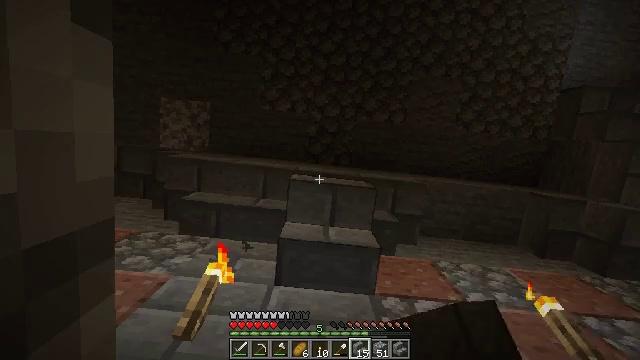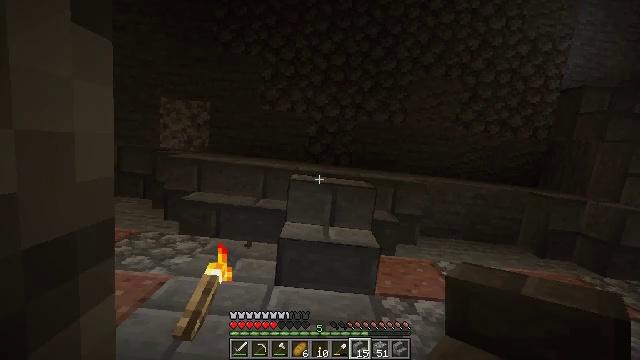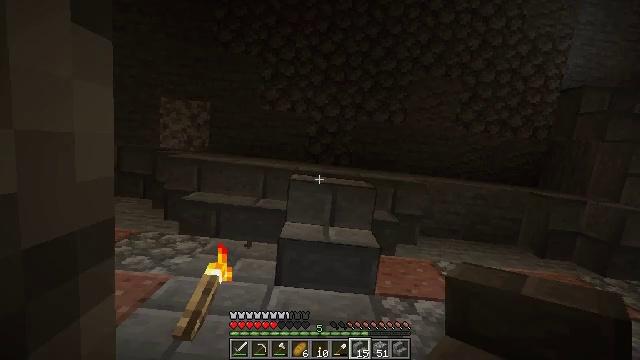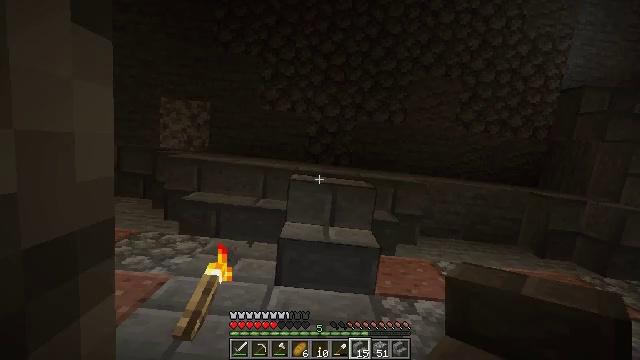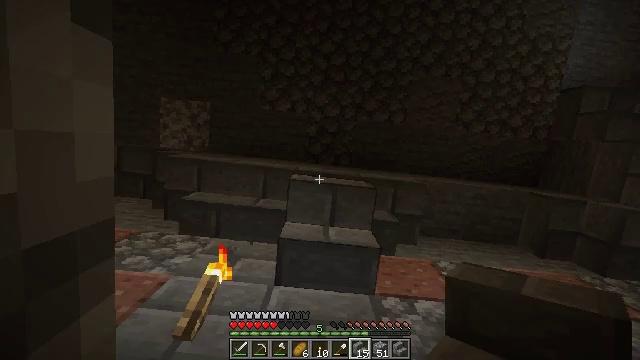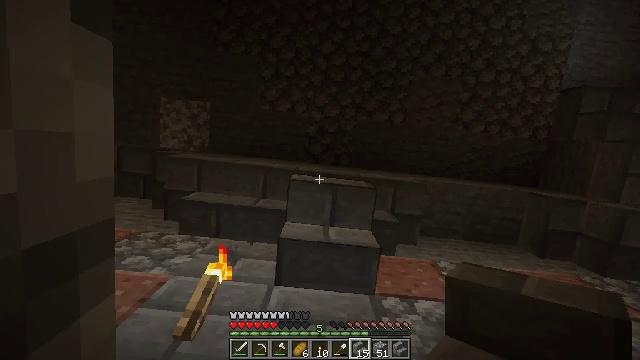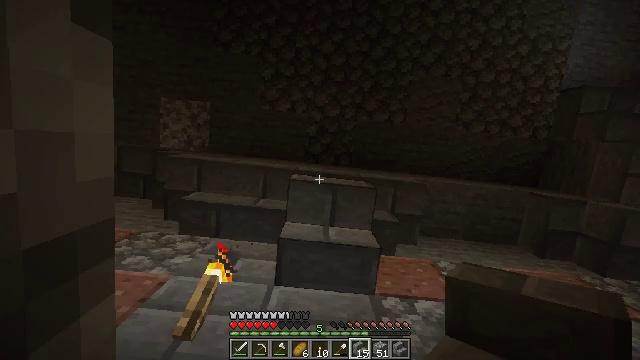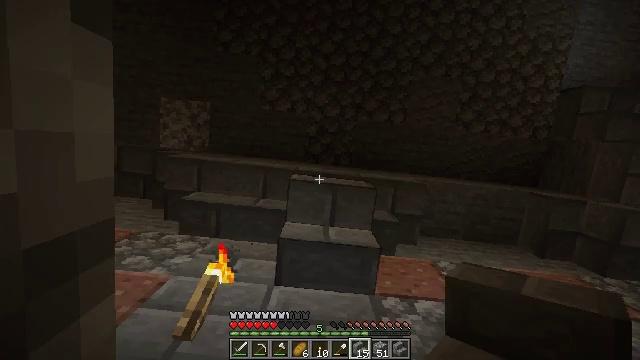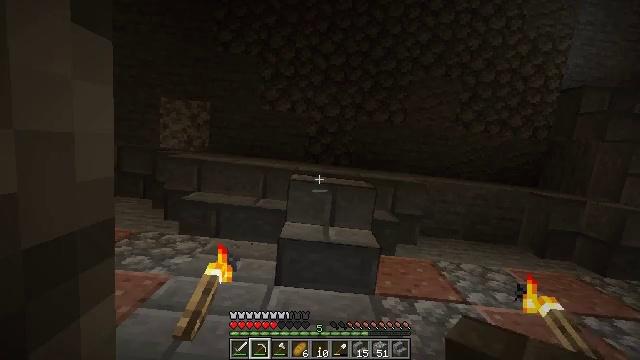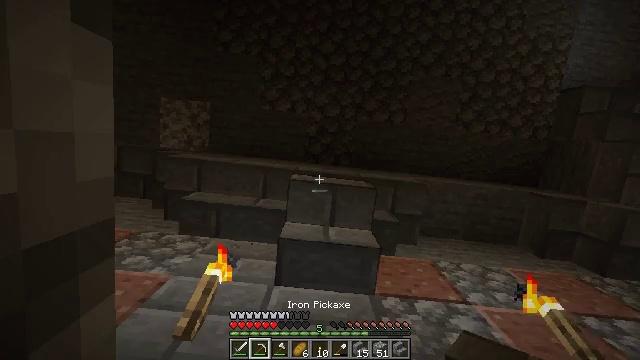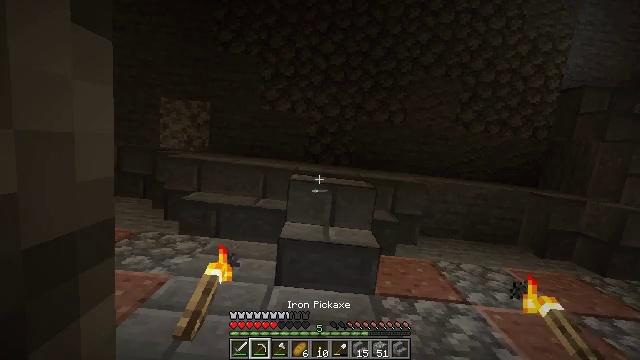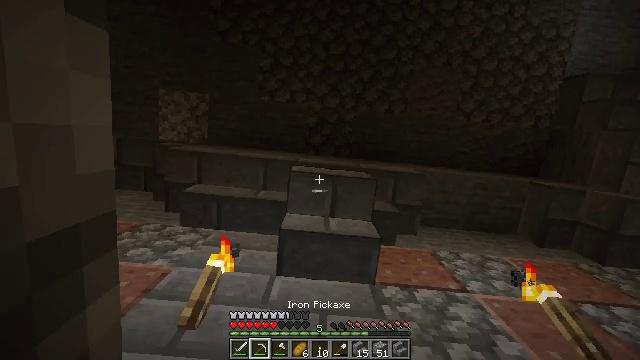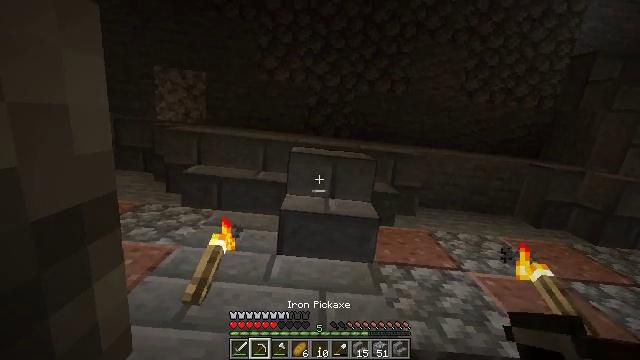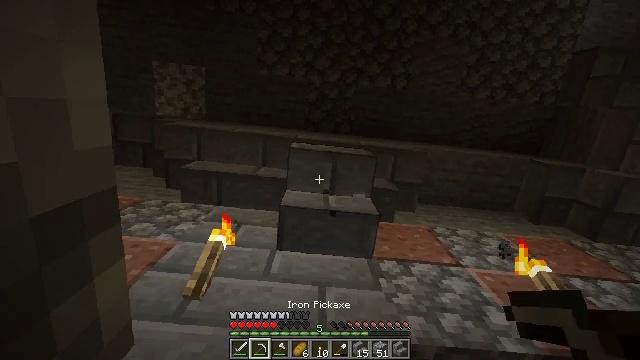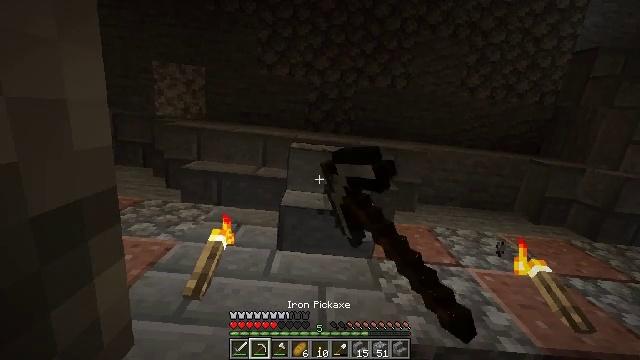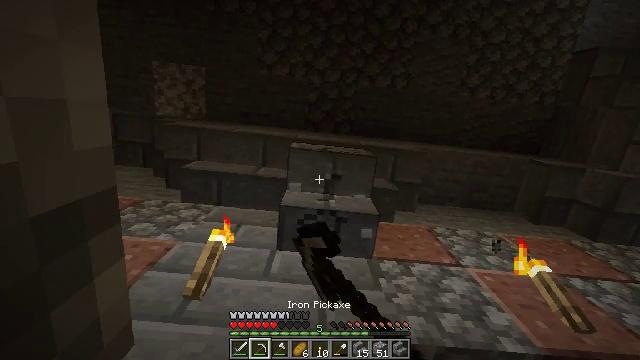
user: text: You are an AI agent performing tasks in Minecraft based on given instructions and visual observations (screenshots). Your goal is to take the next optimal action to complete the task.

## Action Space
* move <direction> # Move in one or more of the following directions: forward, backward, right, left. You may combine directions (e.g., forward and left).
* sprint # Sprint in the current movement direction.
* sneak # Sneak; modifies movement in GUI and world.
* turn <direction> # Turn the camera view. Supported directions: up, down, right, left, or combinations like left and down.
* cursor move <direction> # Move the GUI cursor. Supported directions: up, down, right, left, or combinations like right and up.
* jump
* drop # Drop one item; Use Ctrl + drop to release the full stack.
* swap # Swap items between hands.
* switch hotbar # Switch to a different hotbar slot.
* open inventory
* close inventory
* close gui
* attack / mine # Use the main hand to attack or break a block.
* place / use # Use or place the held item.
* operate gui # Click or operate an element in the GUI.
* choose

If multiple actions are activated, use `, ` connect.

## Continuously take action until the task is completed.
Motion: motion action
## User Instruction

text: Disassemble the stone brick stairs into inventory.
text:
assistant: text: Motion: no_op
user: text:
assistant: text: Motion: no_op
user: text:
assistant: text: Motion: no_op
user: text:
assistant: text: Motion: no_op
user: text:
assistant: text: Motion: no_op
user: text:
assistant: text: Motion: no_op
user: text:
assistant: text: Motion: no_op
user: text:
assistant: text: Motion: switch to hotbar 2
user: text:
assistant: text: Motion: switch to hotbar 2
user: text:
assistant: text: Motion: switch to hotbar 2
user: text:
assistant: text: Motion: turn down, switch to hotbar 2
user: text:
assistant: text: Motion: turn down
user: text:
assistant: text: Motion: attack / mine
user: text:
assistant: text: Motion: attack / mine
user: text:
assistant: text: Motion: attack / mine
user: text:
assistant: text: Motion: attack / mine
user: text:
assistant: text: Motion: attack / mine
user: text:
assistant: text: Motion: attack / mine
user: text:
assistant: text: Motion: attack / mine
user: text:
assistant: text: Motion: attack / mine
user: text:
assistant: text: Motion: attack / mine
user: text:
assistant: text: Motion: attack / mine
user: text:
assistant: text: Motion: attack / mine
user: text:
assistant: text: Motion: attack / mine
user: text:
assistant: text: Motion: attack / mine